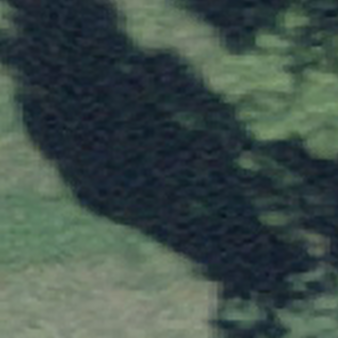
Label: other